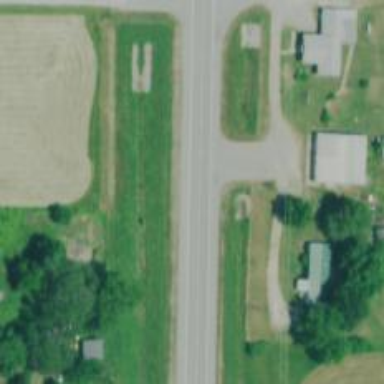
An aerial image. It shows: Secondary road.